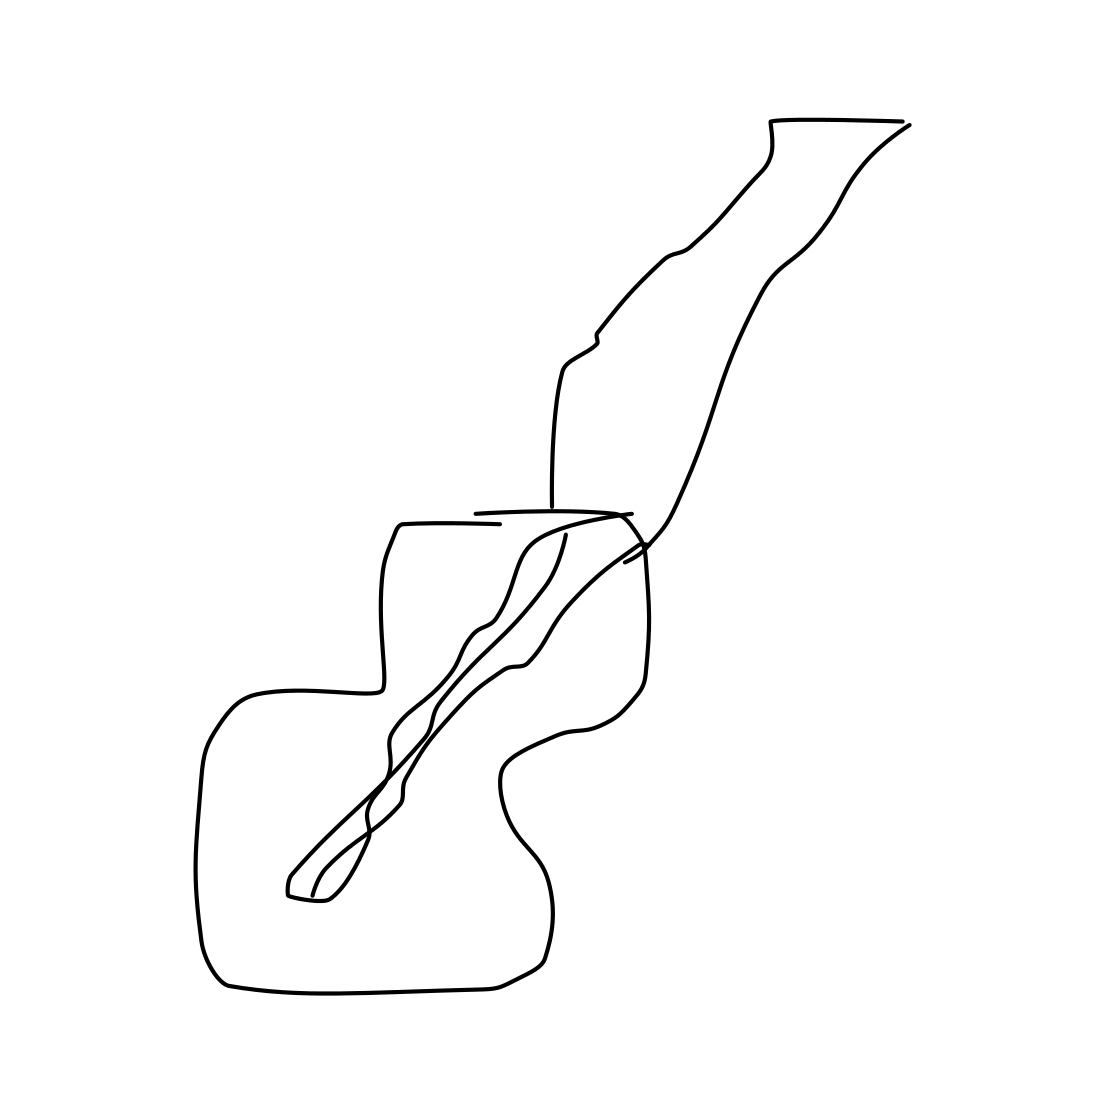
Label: guitar